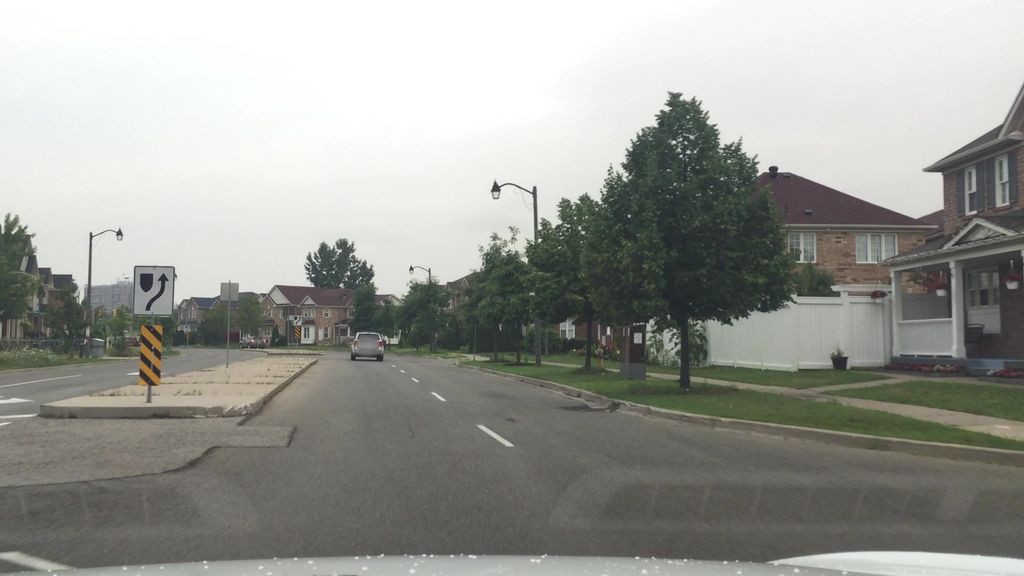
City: toronto